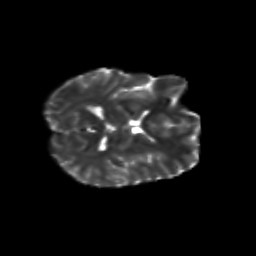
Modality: T2w
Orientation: axial
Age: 24
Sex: male
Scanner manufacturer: siemens
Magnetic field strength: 3 T
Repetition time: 3.5 s
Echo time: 0.125 s